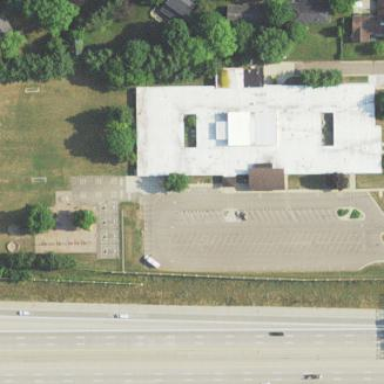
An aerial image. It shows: School.